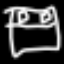
Label: bed